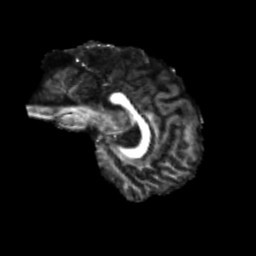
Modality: FA
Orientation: sagittal
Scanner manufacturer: siemens
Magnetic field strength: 3 T
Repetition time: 4 s
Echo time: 0.0594 s